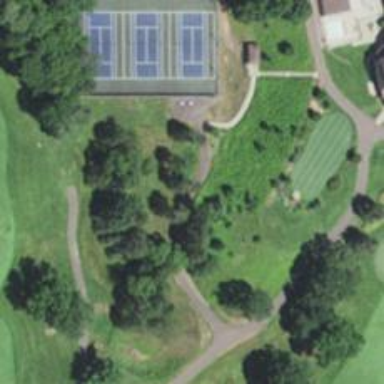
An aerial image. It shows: Path for both road and golf.